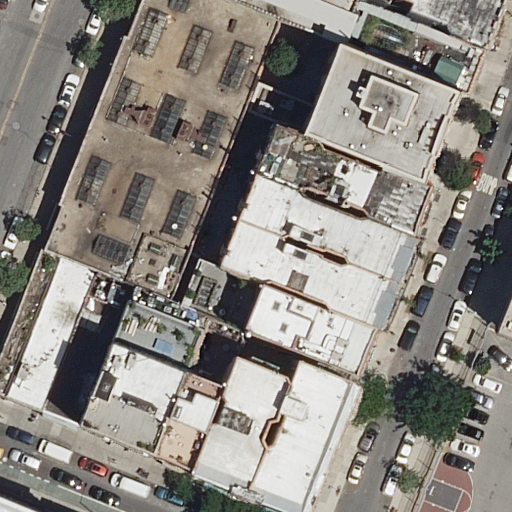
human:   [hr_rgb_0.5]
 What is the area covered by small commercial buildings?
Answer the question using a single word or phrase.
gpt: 0m2

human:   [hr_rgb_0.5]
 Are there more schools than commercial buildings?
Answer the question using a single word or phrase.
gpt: yes

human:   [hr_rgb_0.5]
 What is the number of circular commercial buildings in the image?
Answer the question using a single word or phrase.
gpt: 0

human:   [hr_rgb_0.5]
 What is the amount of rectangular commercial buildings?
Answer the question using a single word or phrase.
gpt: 0

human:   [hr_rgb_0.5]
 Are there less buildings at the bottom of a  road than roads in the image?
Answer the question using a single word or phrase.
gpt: no

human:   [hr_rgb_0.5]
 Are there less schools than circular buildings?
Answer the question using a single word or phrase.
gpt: no

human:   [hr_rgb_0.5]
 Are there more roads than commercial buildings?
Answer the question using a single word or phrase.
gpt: yes

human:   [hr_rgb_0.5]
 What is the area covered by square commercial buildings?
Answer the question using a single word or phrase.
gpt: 0m2

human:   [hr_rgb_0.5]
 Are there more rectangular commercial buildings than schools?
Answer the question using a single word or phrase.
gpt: no

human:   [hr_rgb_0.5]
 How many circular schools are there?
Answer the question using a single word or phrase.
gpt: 0

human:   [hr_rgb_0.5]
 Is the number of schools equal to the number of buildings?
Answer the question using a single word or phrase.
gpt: no

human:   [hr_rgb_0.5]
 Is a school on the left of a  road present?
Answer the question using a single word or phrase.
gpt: no

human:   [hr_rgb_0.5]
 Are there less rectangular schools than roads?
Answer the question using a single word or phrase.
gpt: yes

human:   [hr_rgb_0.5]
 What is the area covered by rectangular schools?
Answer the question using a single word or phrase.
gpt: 2348m2

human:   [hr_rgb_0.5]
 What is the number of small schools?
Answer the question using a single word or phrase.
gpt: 0

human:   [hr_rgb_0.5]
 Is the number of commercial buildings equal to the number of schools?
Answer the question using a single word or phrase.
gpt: no

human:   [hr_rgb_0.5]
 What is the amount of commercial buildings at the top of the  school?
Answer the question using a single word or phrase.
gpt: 0

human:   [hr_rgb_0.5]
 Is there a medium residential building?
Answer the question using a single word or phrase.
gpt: yes

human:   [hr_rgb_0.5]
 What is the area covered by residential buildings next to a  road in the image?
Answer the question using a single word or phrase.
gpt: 4331m2

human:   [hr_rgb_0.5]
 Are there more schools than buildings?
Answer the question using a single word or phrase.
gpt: no

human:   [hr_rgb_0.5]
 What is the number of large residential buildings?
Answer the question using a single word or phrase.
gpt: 0

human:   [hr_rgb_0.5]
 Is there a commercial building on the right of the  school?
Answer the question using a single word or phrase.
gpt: no

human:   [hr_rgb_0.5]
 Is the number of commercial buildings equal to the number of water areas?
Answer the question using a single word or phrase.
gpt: yes

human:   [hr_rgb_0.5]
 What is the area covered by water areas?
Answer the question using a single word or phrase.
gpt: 0m2

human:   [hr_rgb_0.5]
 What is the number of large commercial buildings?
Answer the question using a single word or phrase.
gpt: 0

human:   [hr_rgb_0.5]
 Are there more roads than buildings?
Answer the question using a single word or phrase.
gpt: no

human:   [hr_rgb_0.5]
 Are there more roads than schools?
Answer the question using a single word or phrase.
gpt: yes

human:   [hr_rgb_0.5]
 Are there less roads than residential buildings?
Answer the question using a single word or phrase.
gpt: yes

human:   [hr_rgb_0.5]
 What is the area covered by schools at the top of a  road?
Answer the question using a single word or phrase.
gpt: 2348m2

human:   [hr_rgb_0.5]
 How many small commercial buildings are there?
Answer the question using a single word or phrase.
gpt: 0

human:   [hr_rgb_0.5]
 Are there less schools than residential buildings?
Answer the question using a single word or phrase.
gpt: yes

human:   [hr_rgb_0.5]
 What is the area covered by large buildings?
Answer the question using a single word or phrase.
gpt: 1761m2

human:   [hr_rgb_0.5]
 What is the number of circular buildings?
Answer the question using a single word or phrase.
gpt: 0

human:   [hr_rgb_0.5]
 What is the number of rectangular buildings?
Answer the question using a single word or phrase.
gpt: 6

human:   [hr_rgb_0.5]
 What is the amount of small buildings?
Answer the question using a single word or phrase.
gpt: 2

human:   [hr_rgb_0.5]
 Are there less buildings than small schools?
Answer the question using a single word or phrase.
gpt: no